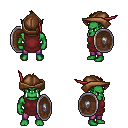
a pixel art fantasy rpg character, male body template, orc, green skin, maroon tunic, magenta pants, brown mohawk hairstyle, leather cap, shield, four views (front, back, left, right), 2x2 character sprite sheet, small pixel art, hard edges, no anti-aliasing